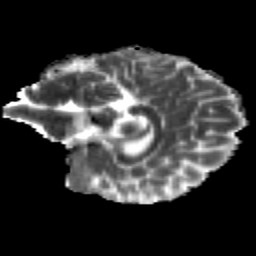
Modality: MD
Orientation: sagittal
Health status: healthy
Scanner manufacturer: siemens
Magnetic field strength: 3 T
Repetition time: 12 s
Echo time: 0.092 s